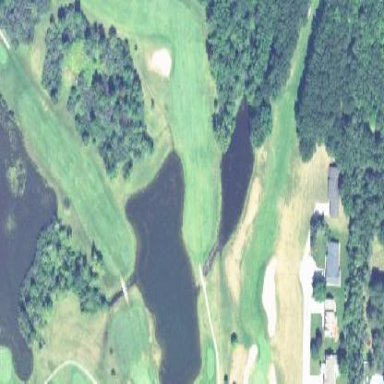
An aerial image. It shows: Water hazard on golf course. The hazard is natural water feature.